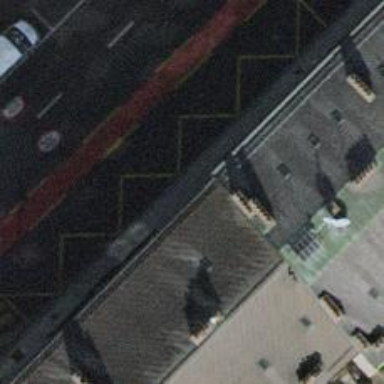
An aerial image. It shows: Concrete sidewalk leading to public transport platform.